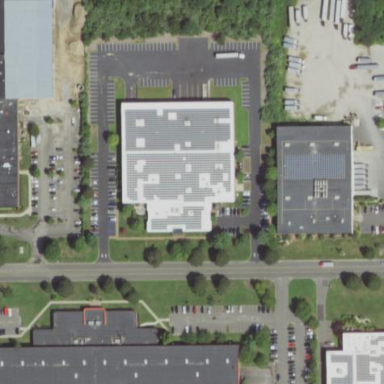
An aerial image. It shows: Commercial building.